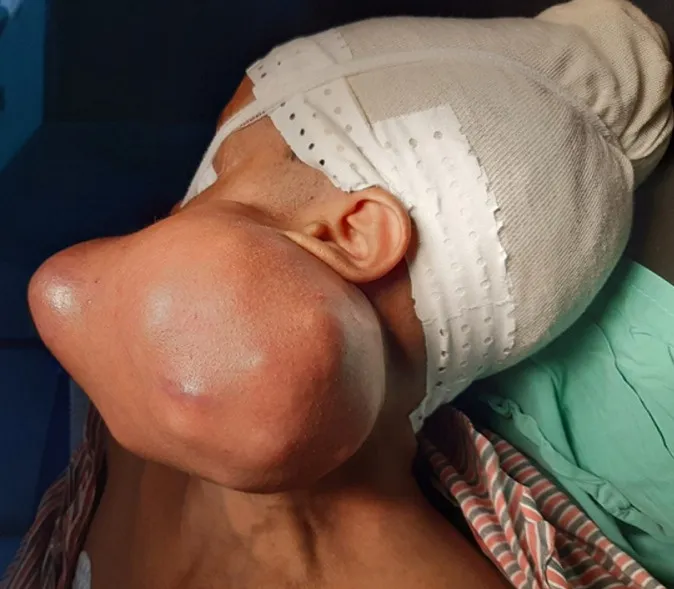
side photo showing a left parotid mass of 15 cm long axis with a bumpy surface and peeling off the ear lobule. The skin next to the swelling was healthy.
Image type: medical_photograph (other_medical_photograph)